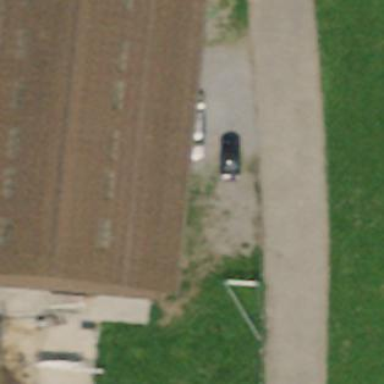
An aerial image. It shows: Rural barn.